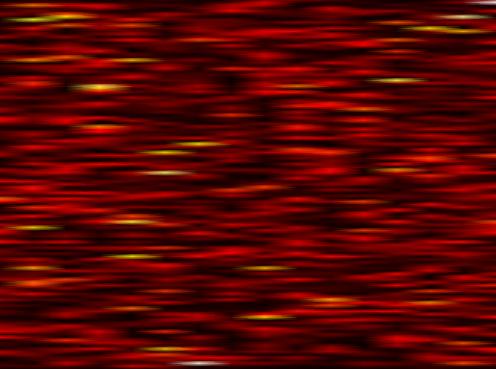
Label: FBMC